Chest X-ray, PA view. Patient: 65 years old, sex F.
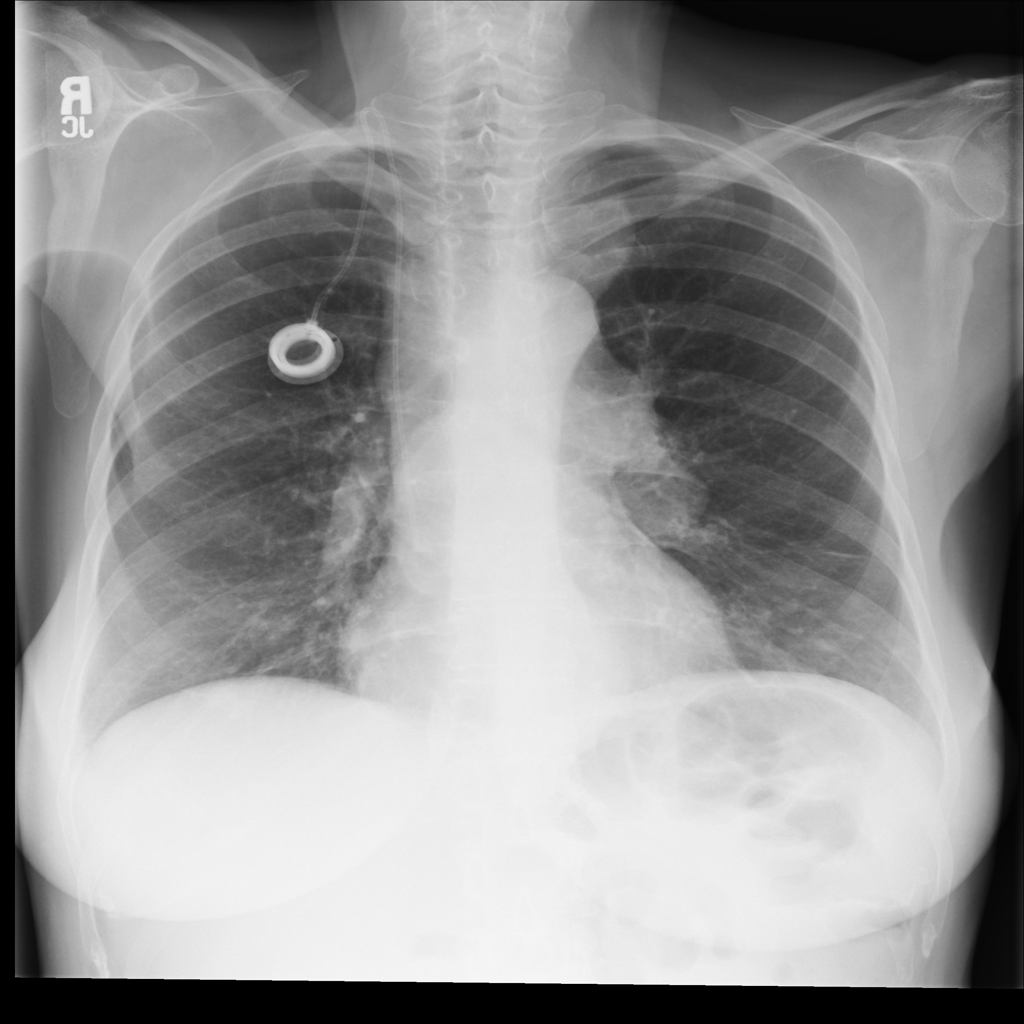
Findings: No Finding